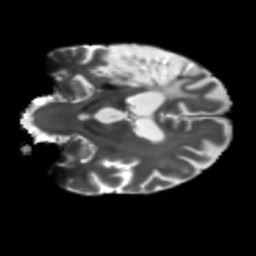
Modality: T2w
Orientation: coronal
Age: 58
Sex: male
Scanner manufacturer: siemens
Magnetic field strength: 3 T
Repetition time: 5.25 s
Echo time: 0.08 s